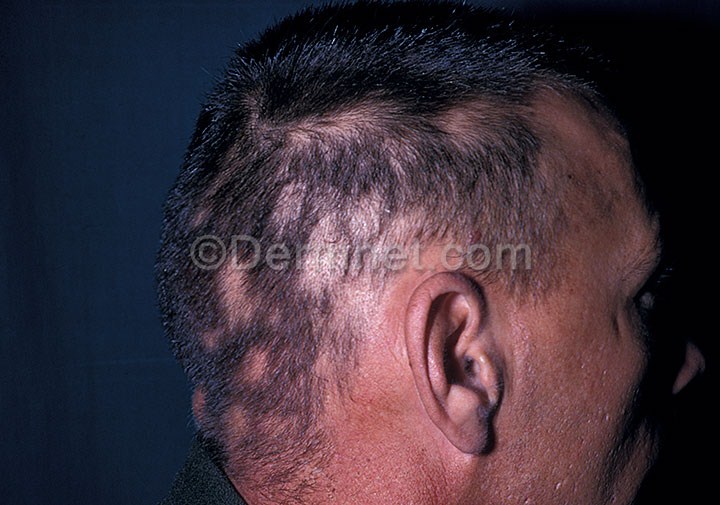
Disease: Hair Loss Photos Alopecia and other Hair Diseases